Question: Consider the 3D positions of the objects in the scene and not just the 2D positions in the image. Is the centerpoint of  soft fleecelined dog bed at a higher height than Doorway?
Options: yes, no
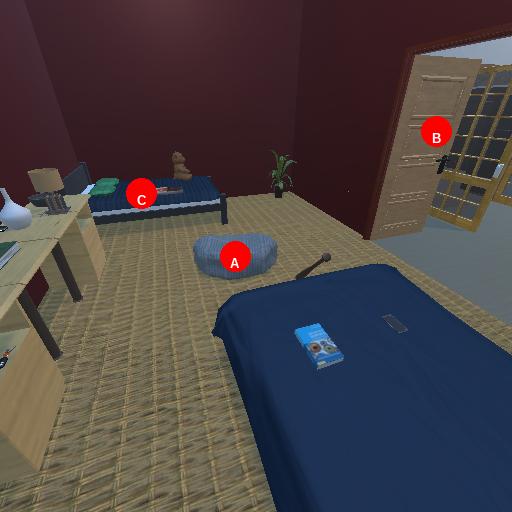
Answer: yes